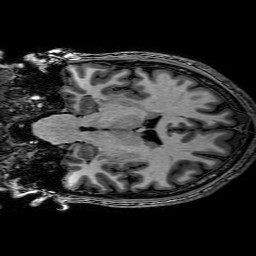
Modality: T1w
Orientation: coronal
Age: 27
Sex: male
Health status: healthy